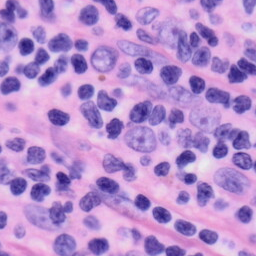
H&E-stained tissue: Skin